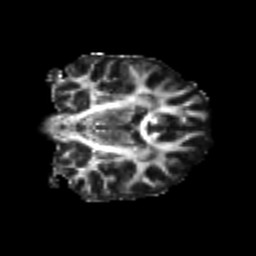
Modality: FA
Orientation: coronal
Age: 23
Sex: female
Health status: healthy
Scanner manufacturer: philips
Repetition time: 7.388 s
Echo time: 0.08599 s